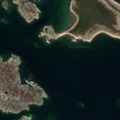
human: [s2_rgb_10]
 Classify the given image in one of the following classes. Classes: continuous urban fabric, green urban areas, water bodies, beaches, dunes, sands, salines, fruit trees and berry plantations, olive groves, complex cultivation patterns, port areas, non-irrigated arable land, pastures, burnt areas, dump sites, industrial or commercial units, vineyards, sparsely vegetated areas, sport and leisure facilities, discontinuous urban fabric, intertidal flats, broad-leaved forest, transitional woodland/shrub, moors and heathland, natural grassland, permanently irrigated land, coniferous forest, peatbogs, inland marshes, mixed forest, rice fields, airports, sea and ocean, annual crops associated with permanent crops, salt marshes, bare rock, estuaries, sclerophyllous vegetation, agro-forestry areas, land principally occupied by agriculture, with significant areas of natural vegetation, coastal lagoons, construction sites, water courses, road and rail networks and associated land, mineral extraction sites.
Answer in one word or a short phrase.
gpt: beaches, dunes, sands, sea and ocean